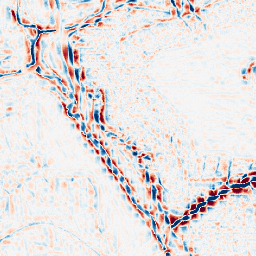
Category: wavelet
Decomposition family: wavelet_biorthogonal
Decomposition parameters: wavelet: bior2.4
level: 3
Upsampling method: sinc_hamming
Upsampling parameters: scale: 2
kernel_size: 16
Upsampling scale: 2